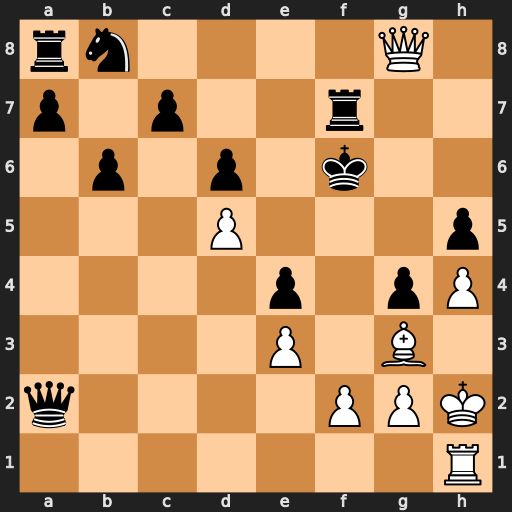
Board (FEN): rn4Q1/p1p2r2/1p1p1k2/3P3p/4p1pP/4P1B1/q4PPK/7R
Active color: w
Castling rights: -
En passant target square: -
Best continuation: Qg5#